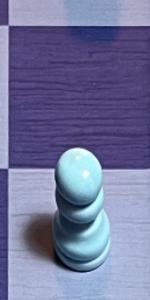
Label: Pawn_White